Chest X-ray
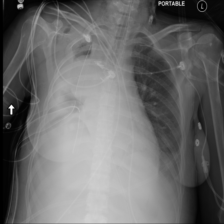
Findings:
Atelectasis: negative
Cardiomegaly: negative
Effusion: negative
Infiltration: negative
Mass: negative
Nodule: negative
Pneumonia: negative
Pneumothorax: negative
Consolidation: negative
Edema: negative
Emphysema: negative
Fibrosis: negative
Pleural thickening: negative
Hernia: negative